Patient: sex M, age 45
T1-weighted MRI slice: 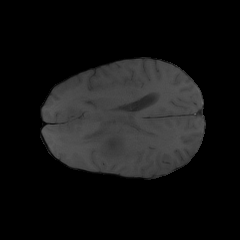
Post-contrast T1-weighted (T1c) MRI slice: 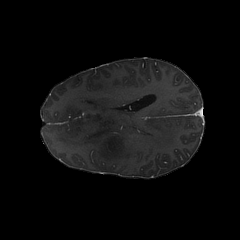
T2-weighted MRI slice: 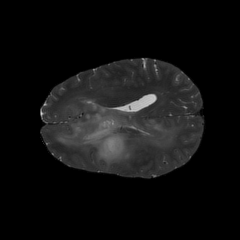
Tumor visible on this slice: yes
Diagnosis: Astrocytoma, IDH-mutant
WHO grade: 3